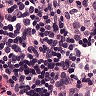
Metastatic tissue present: no